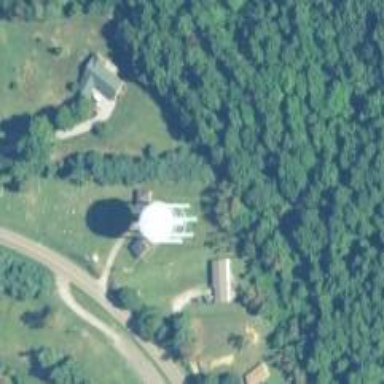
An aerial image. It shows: Water tower that is man-made.